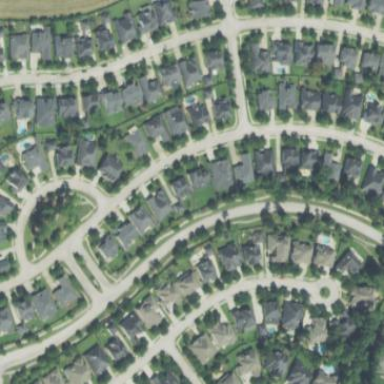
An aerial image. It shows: Residential area within neighborhood.